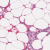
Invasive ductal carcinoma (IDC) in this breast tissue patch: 0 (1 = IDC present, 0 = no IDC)